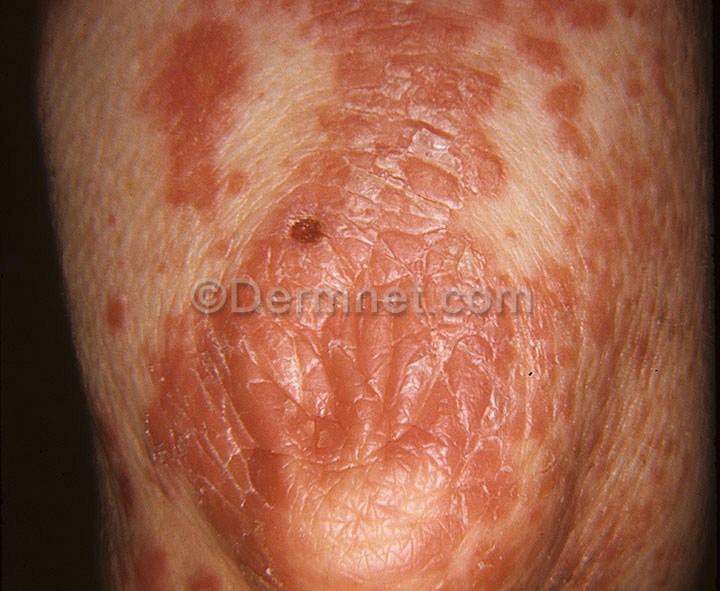
Disease: Psoriasis pictures Lichen Planus and related diseases